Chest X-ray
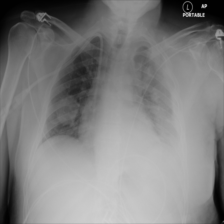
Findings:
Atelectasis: negative
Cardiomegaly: negative
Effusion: negative
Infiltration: negative
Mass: positive
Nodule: positive
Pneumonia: negative
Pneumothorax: negative
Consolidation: negative
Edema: negative
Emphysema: negative
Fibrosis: negative
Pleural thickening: negative
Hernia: negative